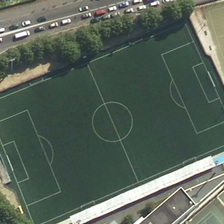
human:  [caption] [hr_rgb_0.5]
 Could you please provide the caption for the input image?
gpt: a football field surrounded by green trees is near a road with cars .

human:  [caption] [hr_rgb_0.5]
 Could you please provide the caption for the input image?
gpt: a football field surrounded by green trees is near a road with cars .

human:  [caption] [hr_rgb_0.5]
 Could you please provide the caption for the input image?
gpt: a football field surrounded by green trees is near a road with cars .

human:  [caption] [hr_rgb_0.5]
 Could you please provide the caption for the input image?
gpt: a football field surrounded by green trees is near a road with cars .

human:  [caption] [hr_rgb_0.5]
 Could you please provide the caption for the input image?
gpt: a football field surrounded by green trees is near a road with cars .